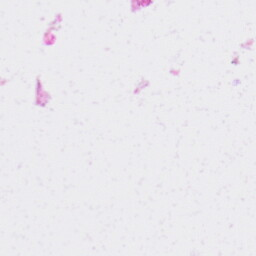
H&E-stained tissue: Skin